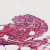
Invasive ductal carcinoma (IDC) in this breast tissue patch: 0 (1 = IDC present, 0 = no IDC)